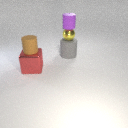
large red metal cube below small brown rubber cylinder